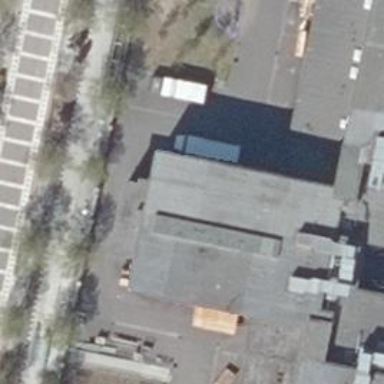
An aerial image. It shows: Part of building.